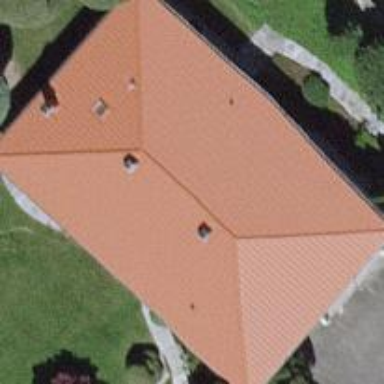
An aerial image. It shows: Building with hipped roof made of tiles. The roof orientation is along the building.